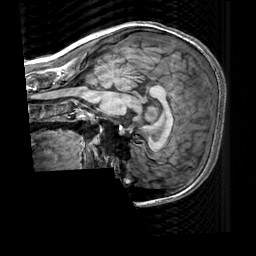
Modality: T1w
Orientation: sagittal
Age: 19
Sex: female
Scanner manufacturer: siemens
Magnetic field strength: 3 T
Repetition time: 2.3 s
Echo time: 0.00303 s